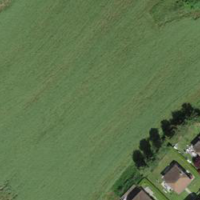
EUNIS habitat code: 52
Species observed at this site:
Xylocopa violacea